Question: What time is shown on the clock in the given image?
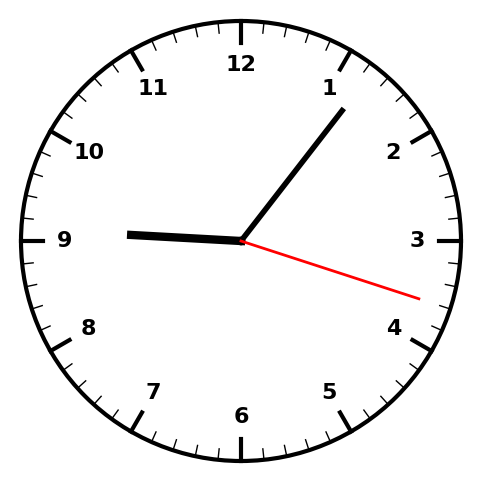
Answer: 09:06:18